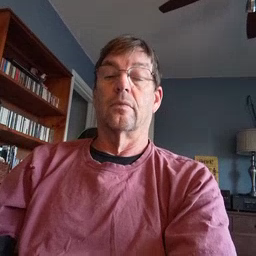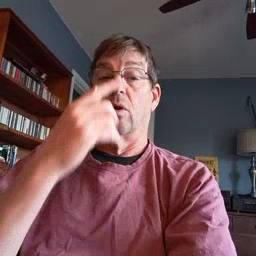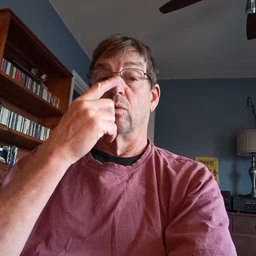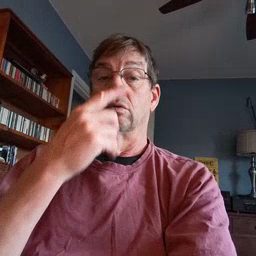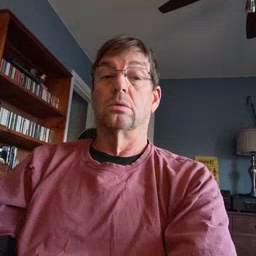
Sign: nose